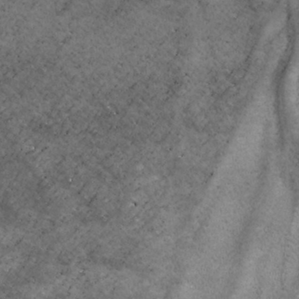
Label: non_frost